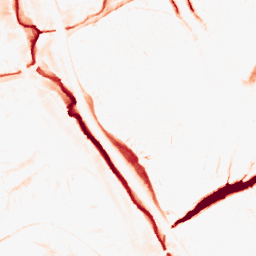
Category: morphological
Decomposition family: tophat
Decomposition parameters: size: 10
mode: black
Upsampling method: quadratic
Upsampling parameters: scale: 4
Upsampling scale: 4